Interaction volume radius: 5 \u00c5
Interaction volume height: 10 \u00c5
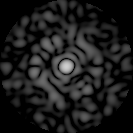
Disorder parameter: 0.8703